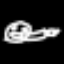
Label: frog